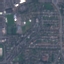
Land use / land cover class: Residential